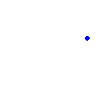
Particle: pion